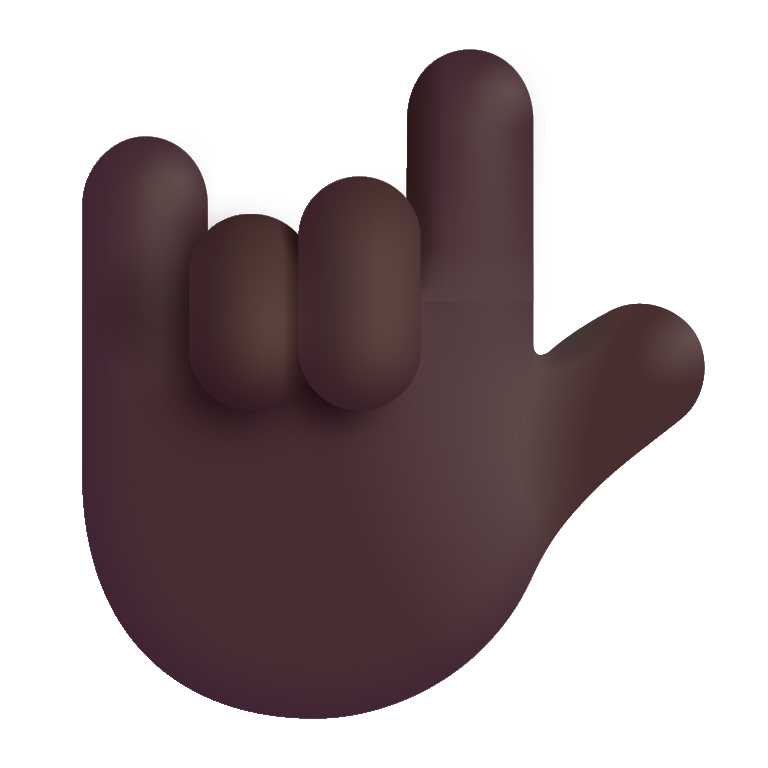
love you gesture color dark